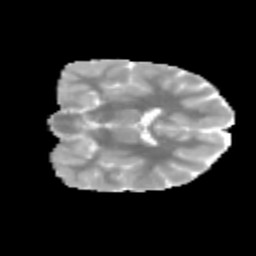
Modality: MD
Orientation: coronal
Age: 9
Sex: female
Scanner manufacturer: siemens
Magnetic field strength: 3 T
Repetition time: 3.8 s
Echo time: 0.07 s